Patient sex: M
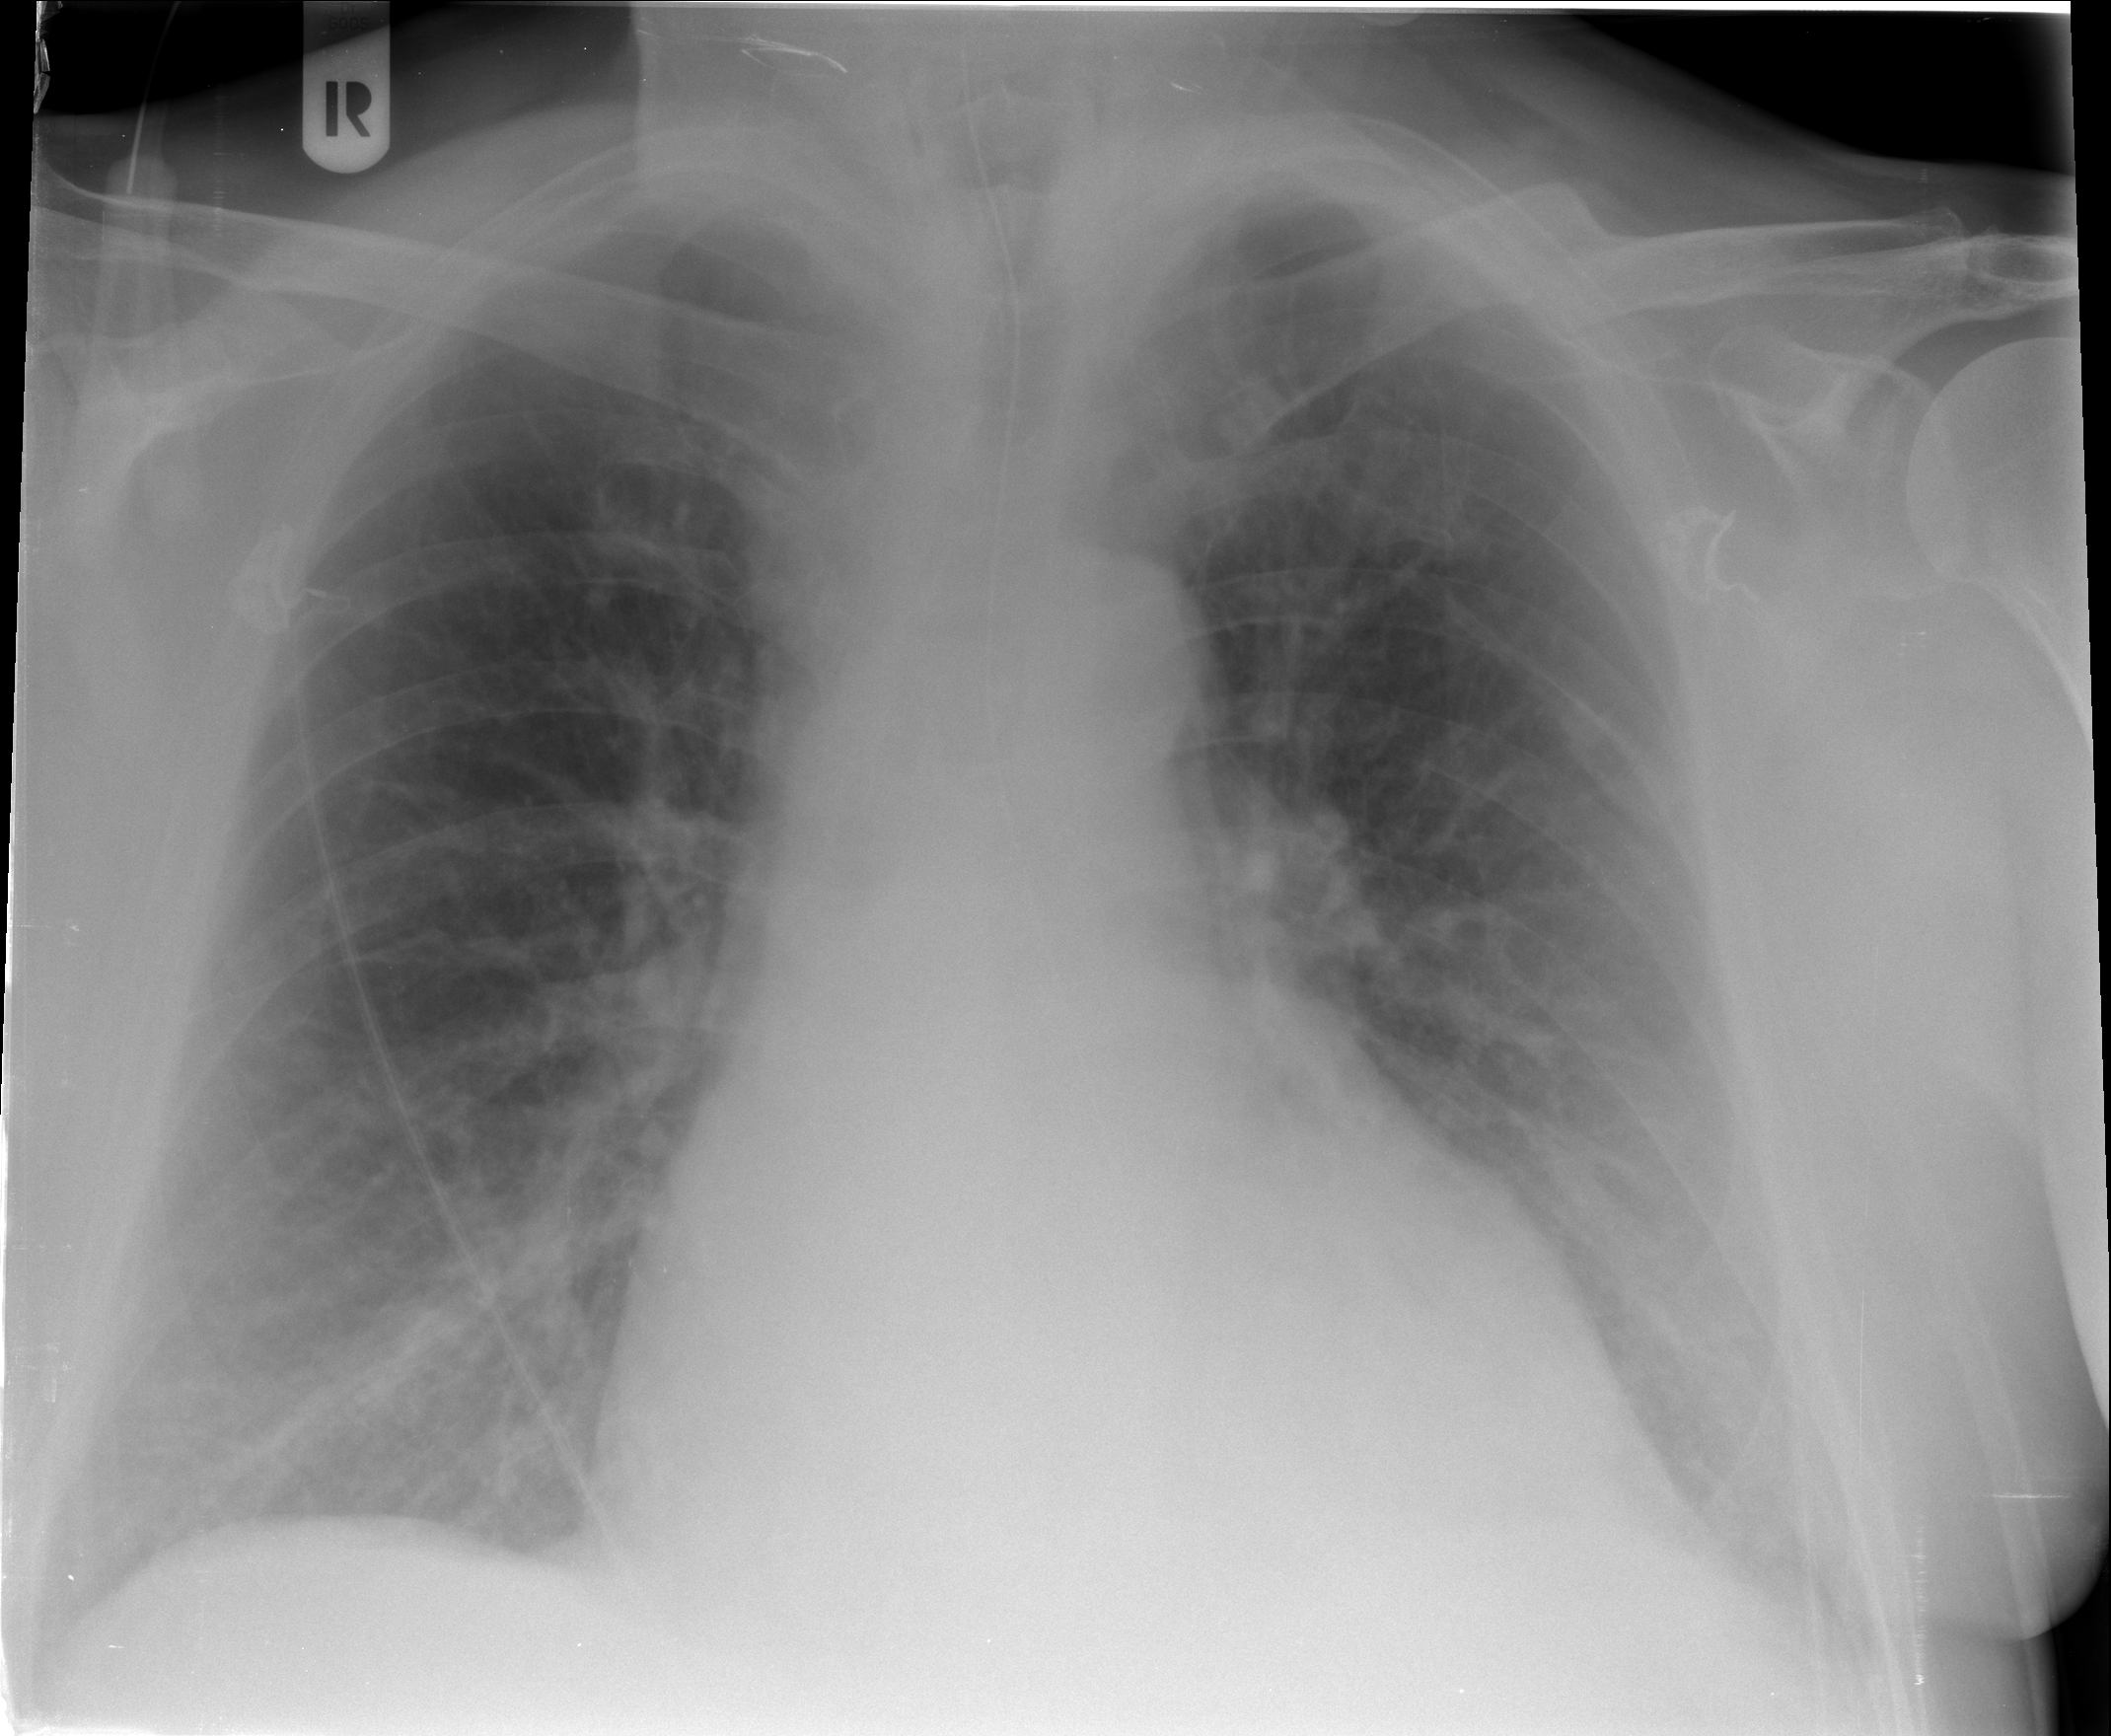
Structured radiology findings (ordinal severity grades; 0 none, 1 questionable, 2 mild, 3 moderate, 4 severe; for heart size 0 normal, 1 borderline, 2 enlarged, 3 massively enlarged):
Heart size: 2
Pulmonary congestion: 3
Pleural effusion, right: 2
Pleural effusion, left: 2
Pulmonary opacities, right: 0
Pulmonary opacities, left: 0
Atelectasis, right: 0
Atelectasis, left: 0